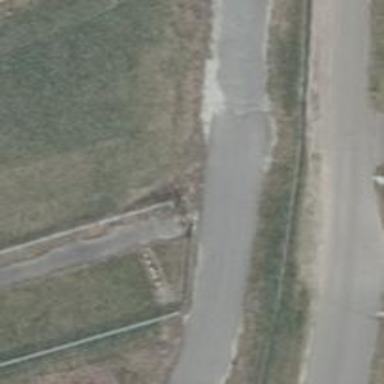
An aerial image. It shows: Asphalt road designated for service vehicles.